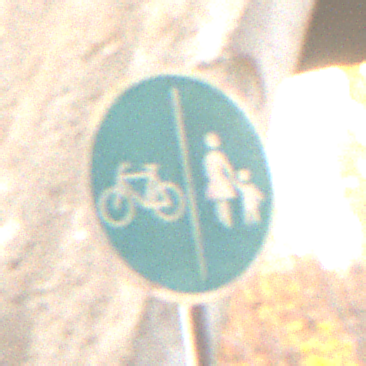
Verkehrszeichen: GetrennterRadUndGehwegRadwegLinks
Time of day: SunriseSunset
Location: Roofed (Suburban)
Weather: Clear
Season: NotSpecified
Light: Natural